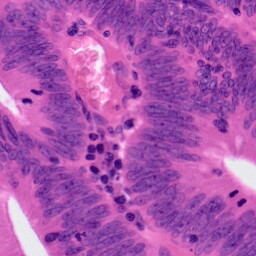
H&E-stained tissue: Colon